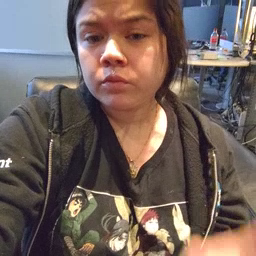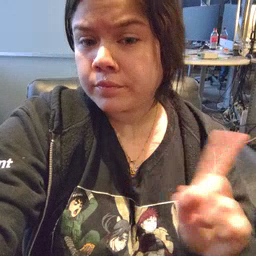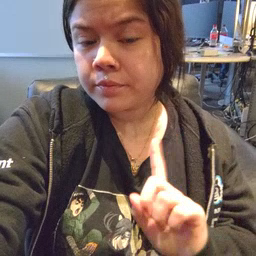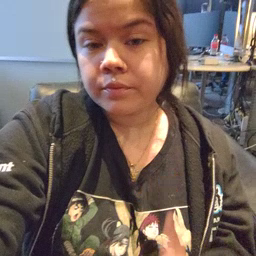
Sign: where